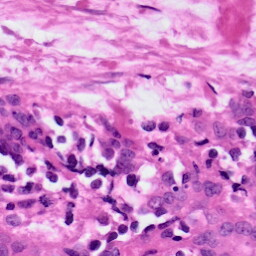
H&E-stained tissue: Ovarian